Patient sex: F
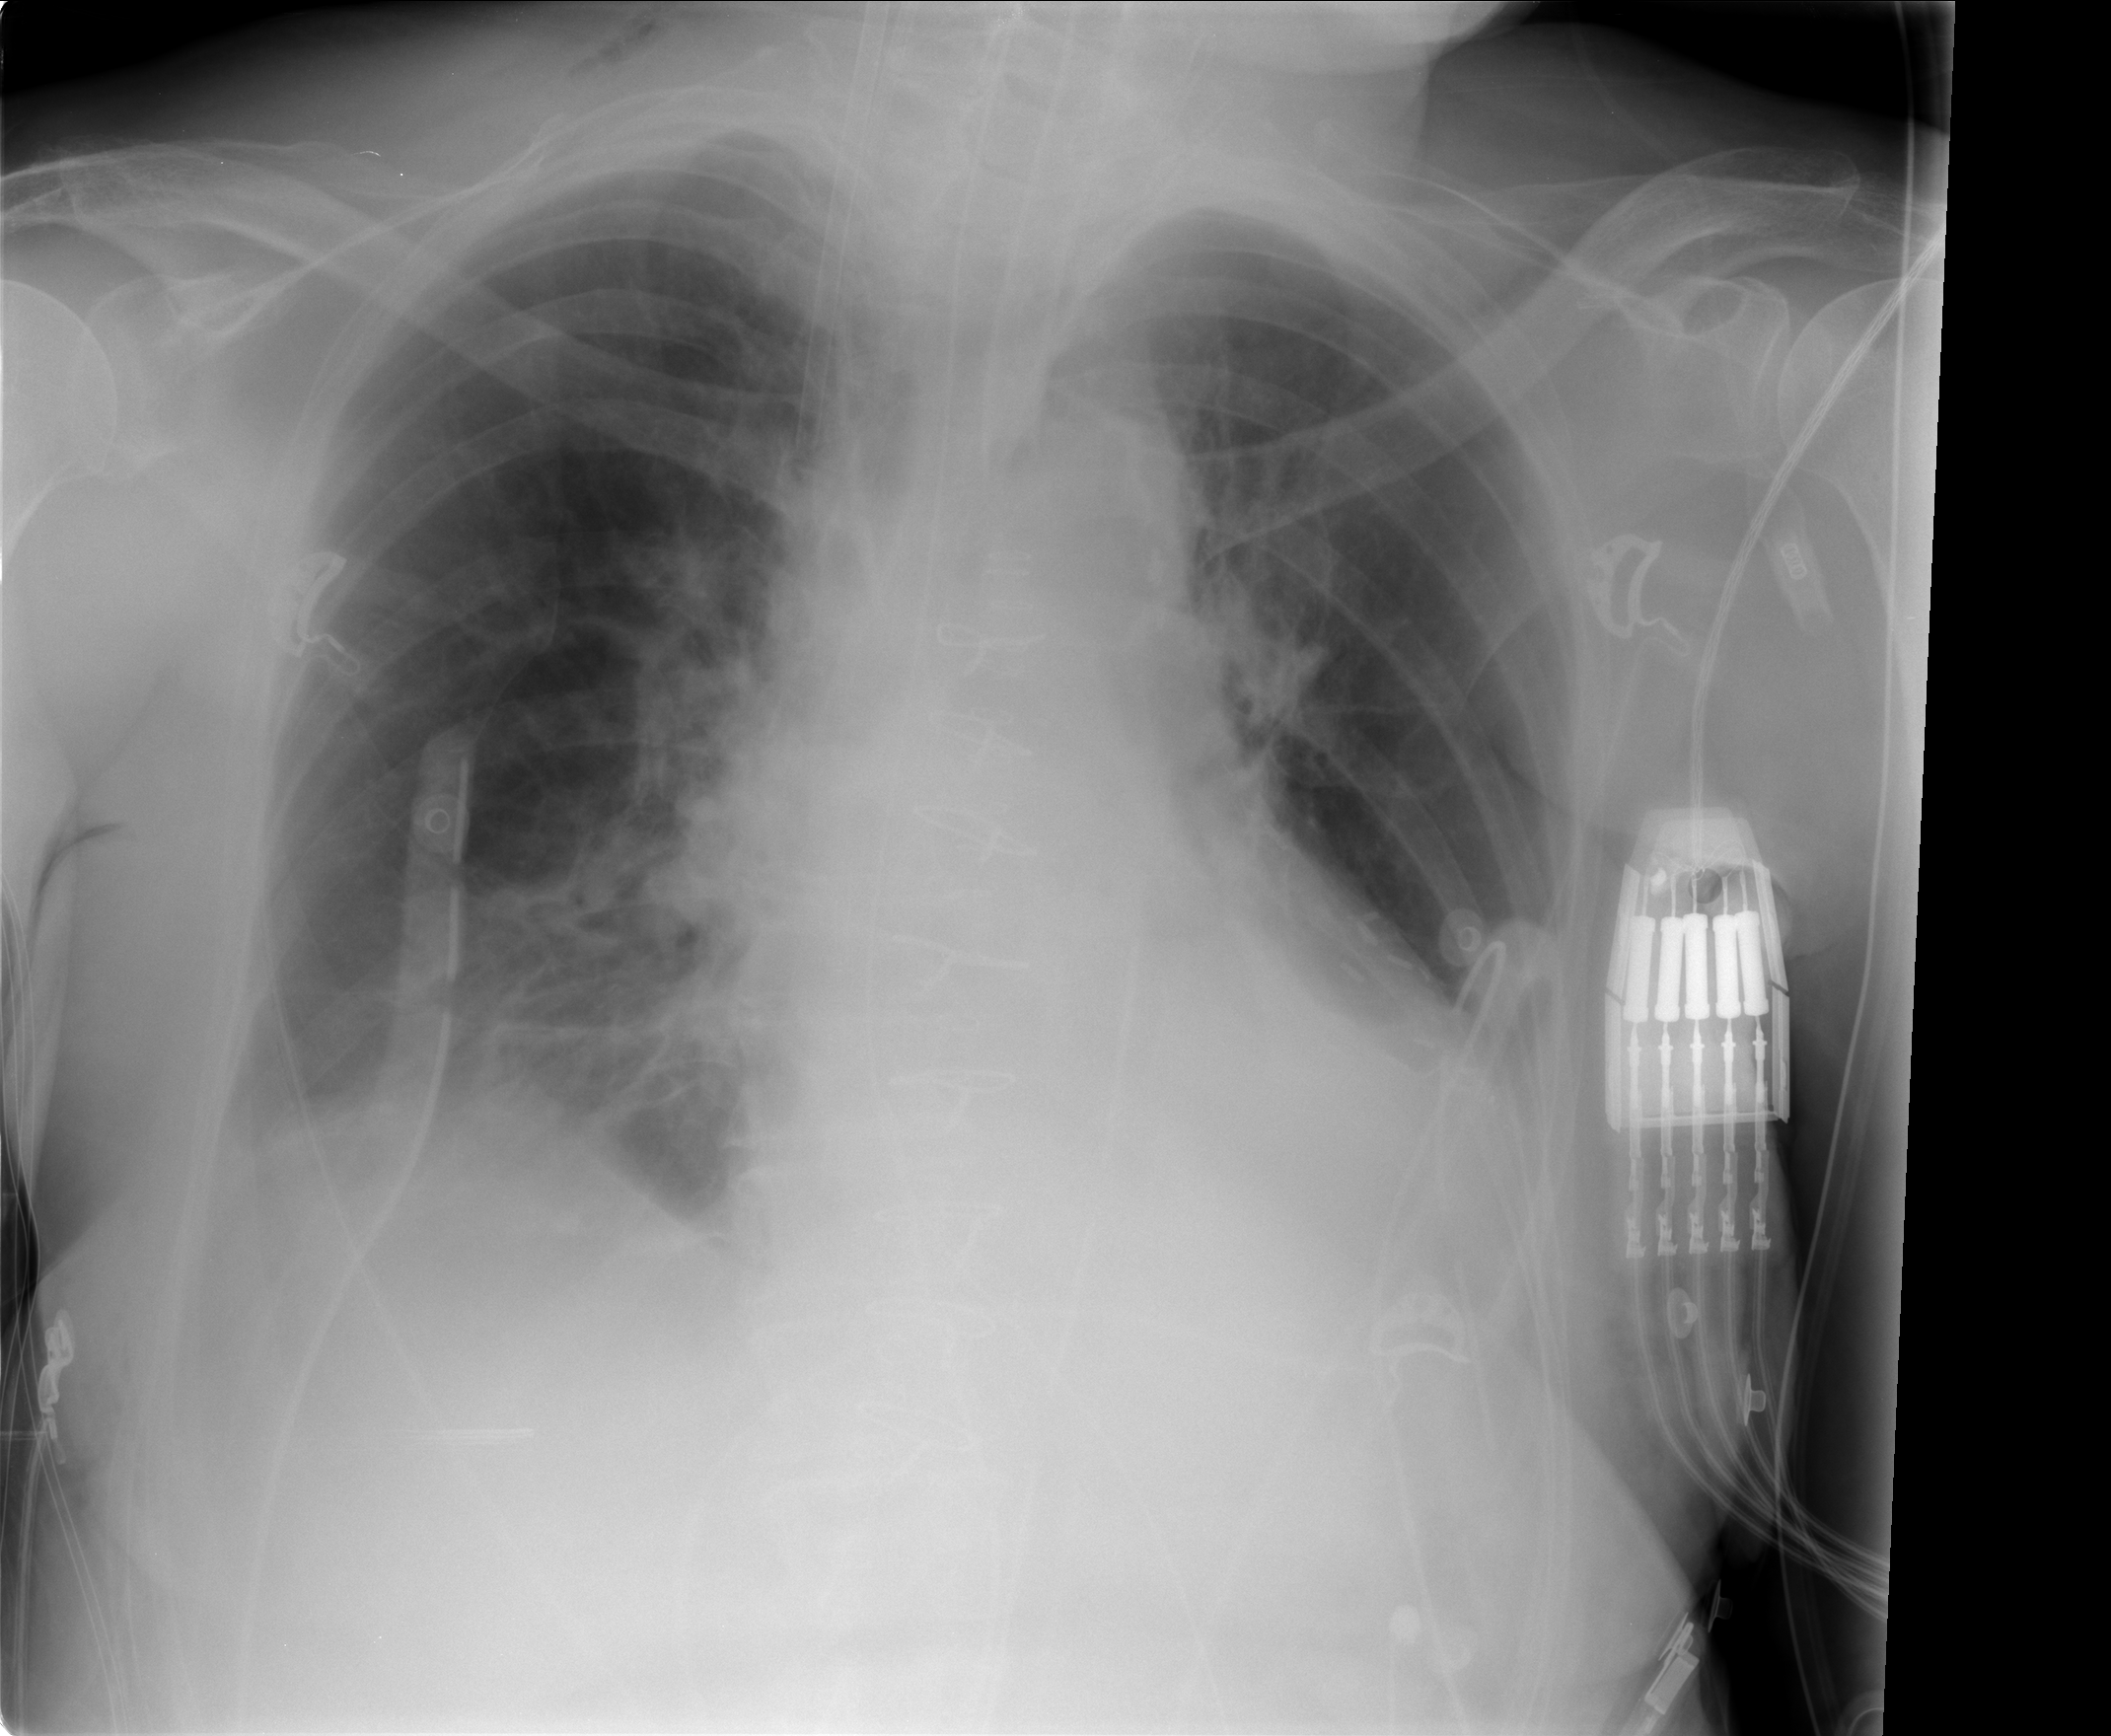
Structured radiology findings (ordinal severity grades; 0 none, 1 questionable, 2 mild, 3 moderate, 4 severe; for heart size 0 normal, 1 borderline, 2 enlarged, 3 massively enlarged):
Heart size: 1
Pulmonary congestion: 0
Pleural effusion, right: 2
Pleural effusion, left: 2
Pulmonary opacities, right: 2
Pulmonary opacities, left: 0
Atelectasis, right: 2
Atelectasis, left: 2